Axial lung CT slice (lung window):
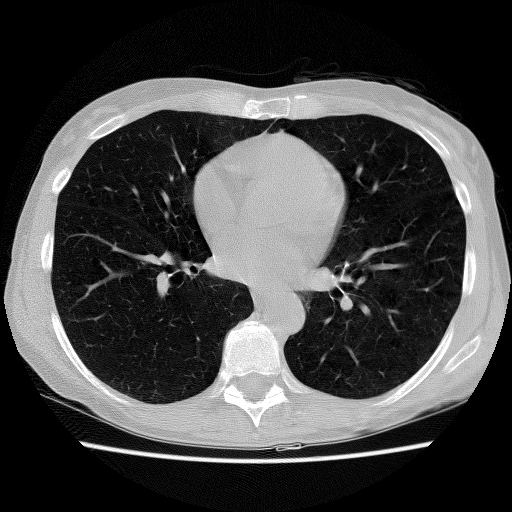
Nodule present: no